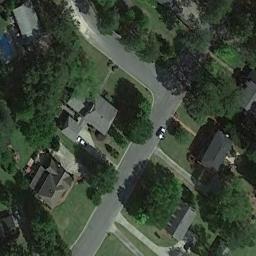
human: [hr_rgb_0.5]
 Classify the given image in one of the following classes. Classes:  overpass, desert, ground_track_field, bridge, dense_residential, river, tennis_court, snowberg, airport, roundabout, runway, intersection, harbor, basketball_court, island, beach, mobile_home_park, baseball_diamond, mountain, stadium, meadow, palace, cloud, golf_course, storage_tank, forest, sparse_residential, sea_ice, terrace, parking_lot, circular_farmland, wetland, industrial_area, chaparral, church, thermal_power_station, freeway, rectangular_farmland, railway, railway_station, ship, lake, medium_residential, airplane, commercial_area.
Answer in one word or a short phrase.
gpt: medium_residential